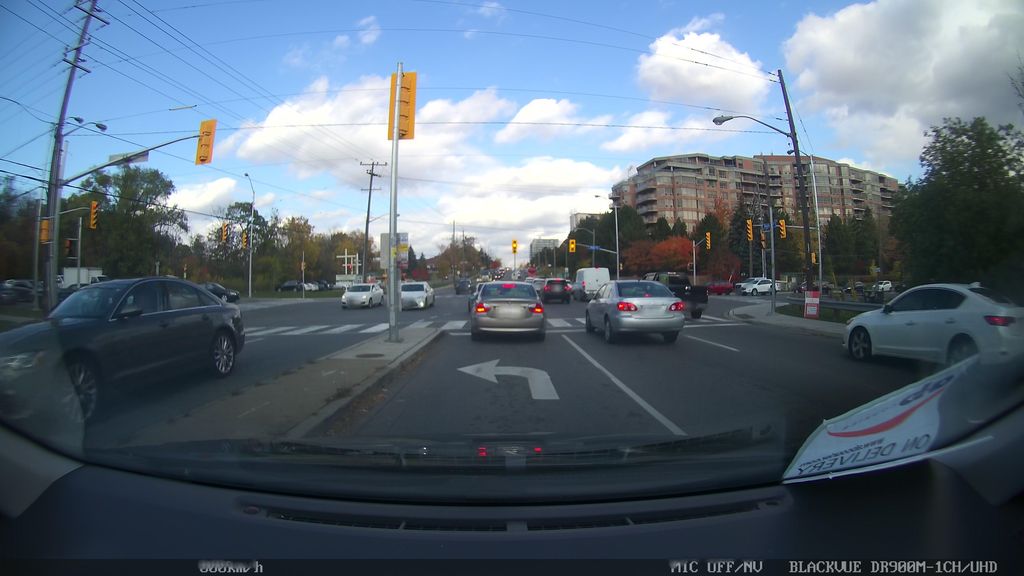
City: toronto